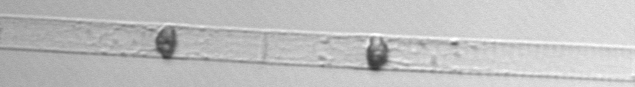
Label: Dactyliosolen_blavyanus